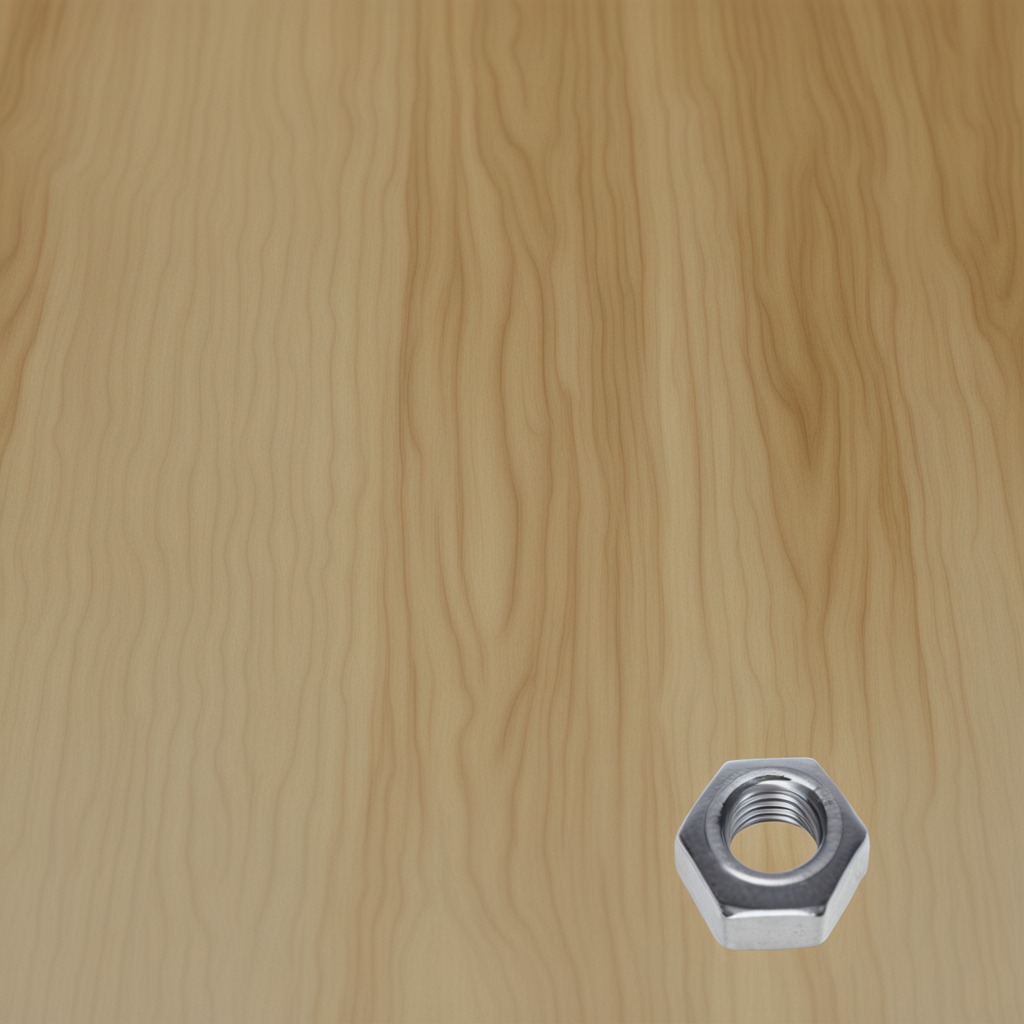
A metal nut is lying on the plywood surface in a paint workshop lit by afternoon window light.